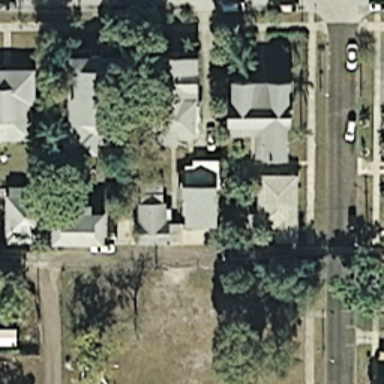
It is a medium residential area with houses surrounded by lawn and plants .